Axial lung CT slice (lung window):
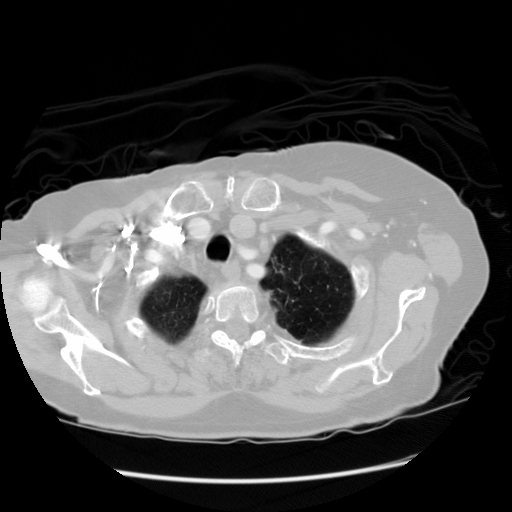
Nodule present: no